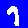
Digit: 7